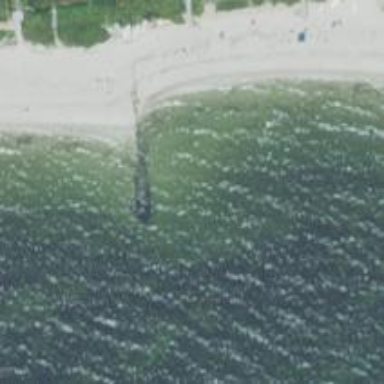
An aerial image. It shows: Breakwater structure.